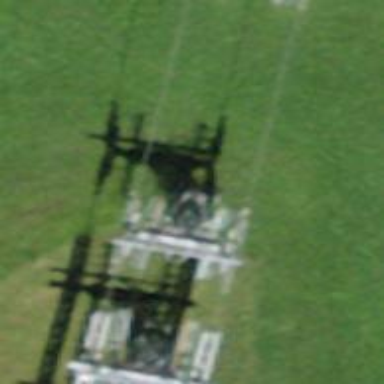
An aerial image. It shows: Pylon used for aerialway.